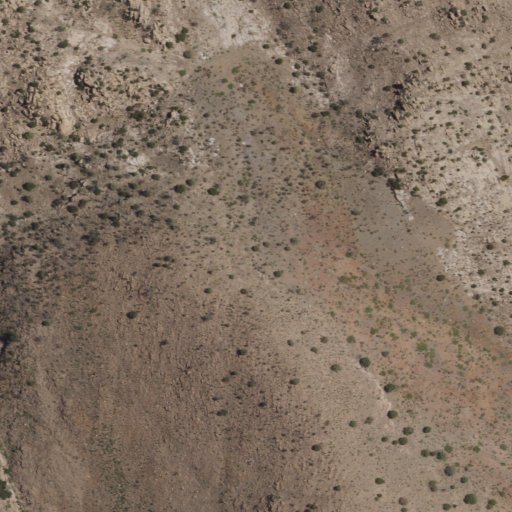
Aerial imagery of mountains in New Mexico named Alamo Hueco Mountains containing shrub and grassland